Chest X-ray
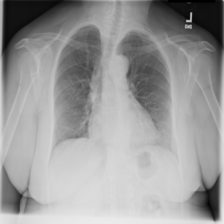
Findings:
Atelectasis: negative
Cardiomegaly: negative
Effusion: negative
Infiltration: negative
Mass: negative
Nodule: negative
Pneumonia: negative
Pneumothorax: negative
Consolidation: negative
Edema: negative
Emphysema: negative
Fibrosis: negative
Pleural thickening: negative
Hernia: negative